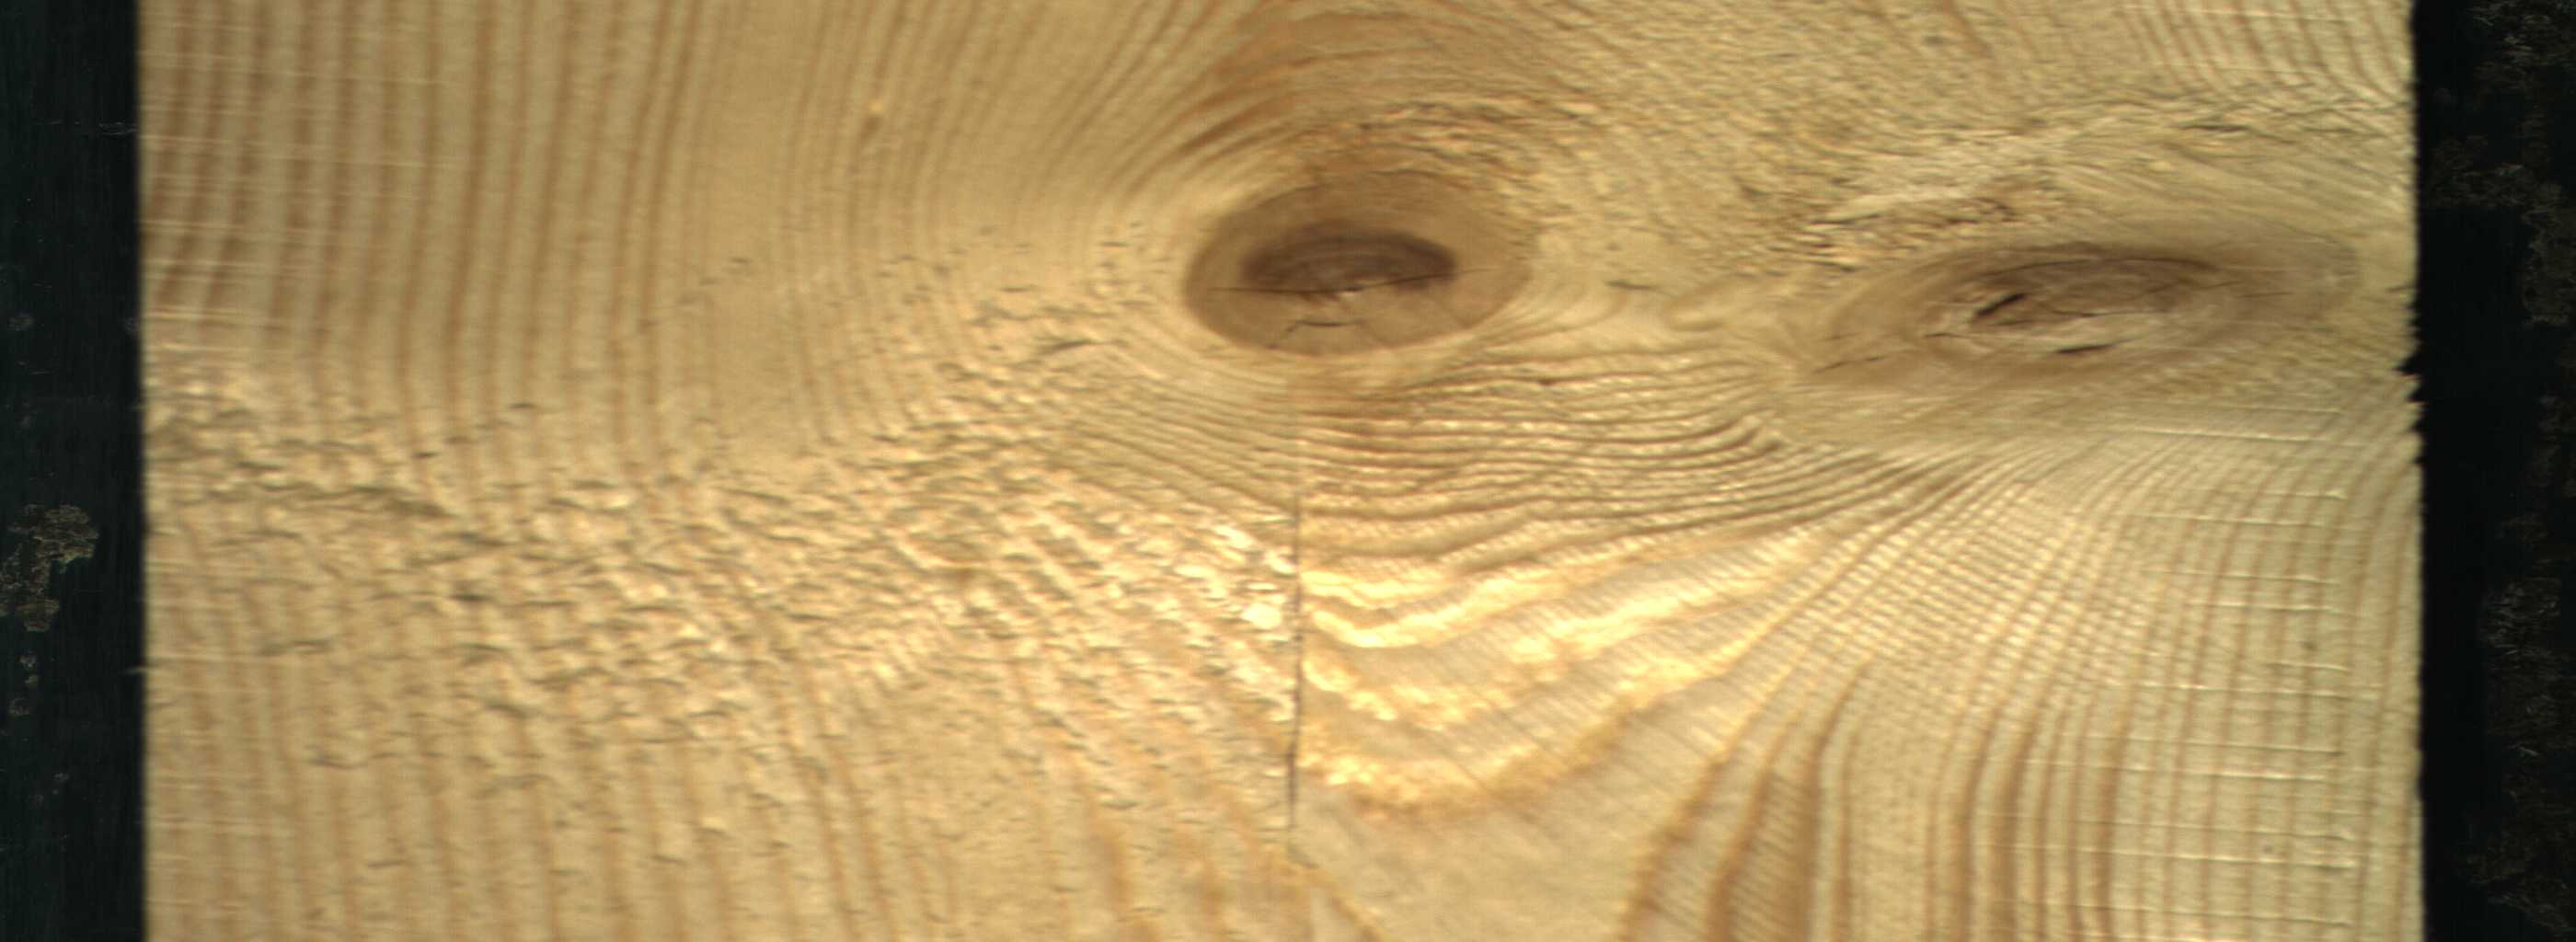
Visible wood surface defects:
Live_Knot
Live_Knot